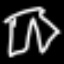
Label: pants